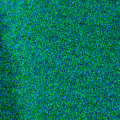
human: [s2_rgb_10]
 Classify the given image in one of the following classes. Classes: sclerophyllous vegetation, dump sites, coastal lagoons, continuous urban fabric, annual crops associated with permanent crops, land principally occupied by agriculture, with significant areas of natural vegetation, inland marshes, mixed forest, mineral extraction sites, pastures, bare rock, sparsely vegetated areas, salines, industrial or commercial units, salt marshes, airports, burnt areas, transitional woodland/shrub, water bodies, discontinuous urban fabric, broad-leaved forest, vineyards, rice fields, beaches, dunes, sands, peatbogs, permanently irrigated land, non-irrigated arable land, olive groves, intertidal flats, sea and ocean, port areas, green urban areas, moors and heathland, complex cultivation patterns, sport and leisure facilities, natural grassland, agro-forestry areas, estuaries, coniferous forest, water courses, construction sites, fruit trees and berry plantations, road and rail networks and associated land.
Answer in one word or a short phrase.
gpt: sea and ocean